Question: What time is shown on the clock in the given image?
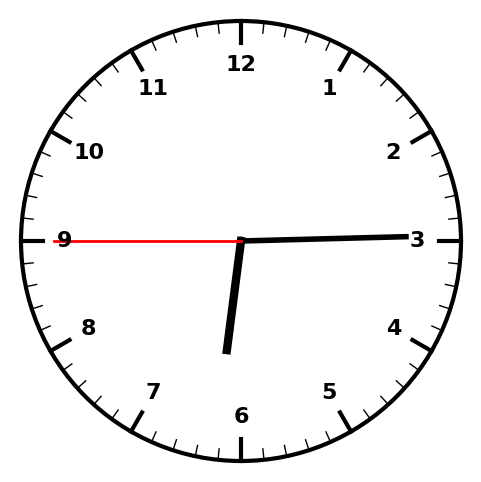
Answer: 06:14:45